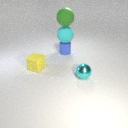
large cyan rubber sphere below large green rubber sphere